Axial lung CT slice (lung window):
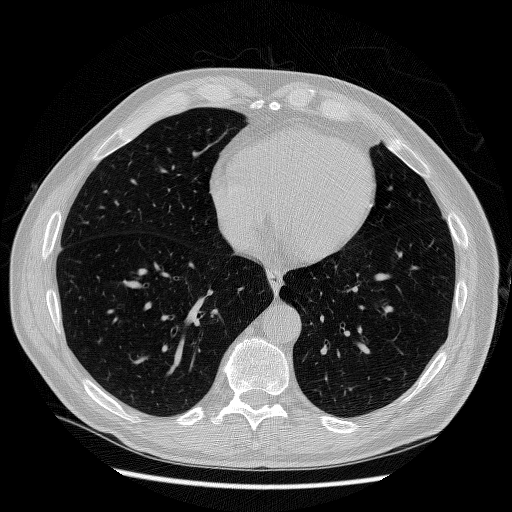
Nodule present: no